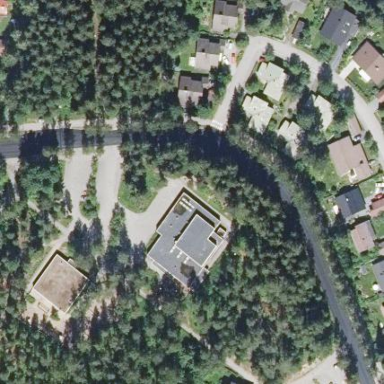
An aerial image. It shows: Community center.